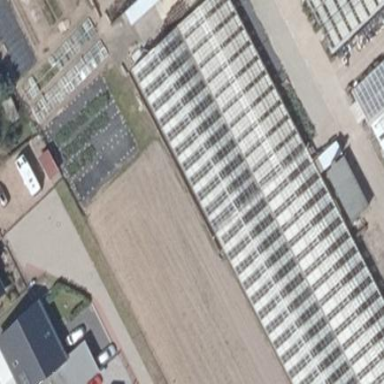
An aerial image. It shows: Greenhouse.